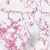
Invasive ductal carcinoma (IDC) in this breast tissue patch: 0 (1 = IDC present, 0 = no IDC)